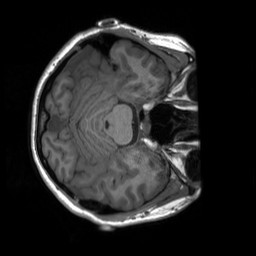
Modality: T1w
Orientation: axial
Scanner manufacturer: siemens
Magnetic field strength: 3 T
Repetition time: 2.3 s
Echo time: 0.00207 s